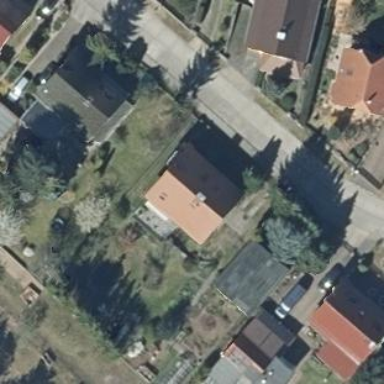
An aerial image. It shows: Gabled house with red roof oriented along its length.